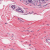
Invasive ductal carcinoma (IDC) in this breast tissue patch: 0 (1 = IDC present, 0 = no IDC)